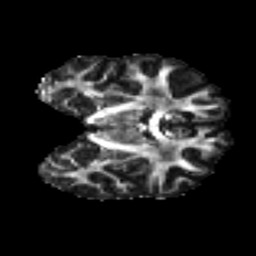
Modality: FA
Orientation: coronal
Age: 28
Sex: male
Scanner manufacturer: ge
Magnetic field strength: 3 T
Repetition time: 7.8 s
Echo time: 0.0616 s